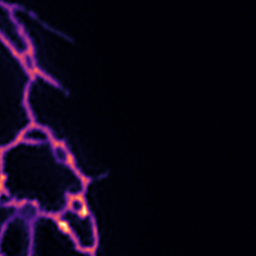
Label: Super-resolution ER image